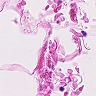
Metastatic tissue present: no